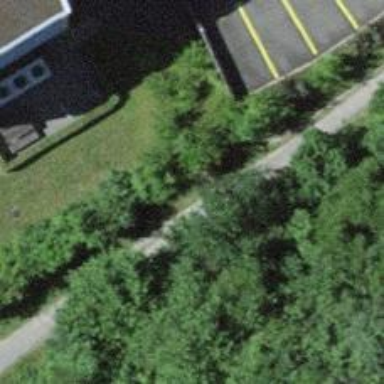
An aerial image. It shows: Concrete path.